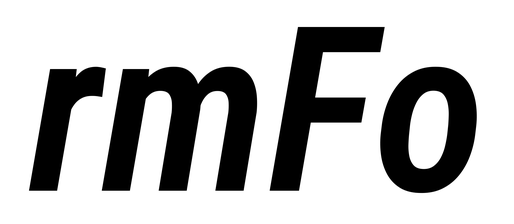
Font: Roboto-Italic_Condensed_SemiBold_Italic